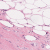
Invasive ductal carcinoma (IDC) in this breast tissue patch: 0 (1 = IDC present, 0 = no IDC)